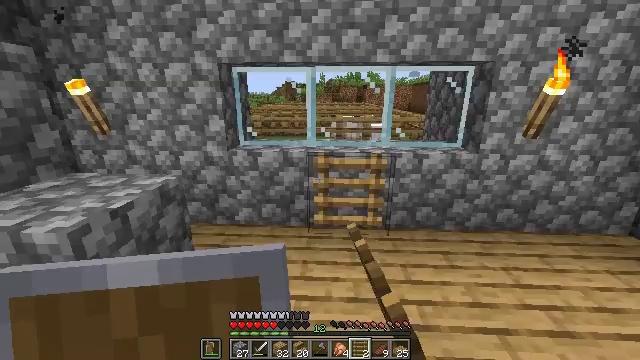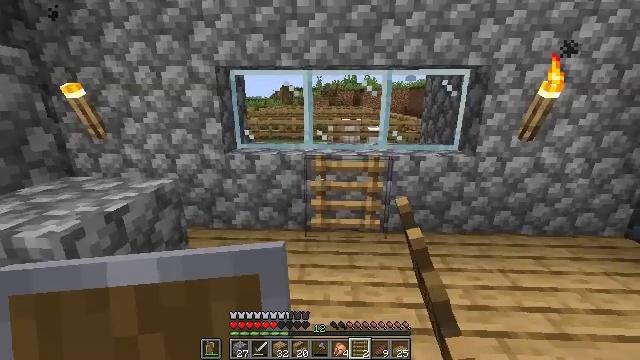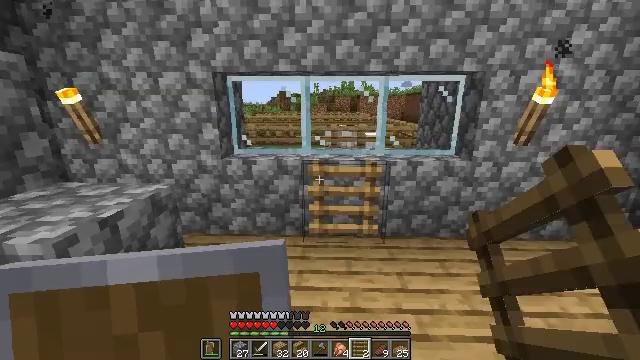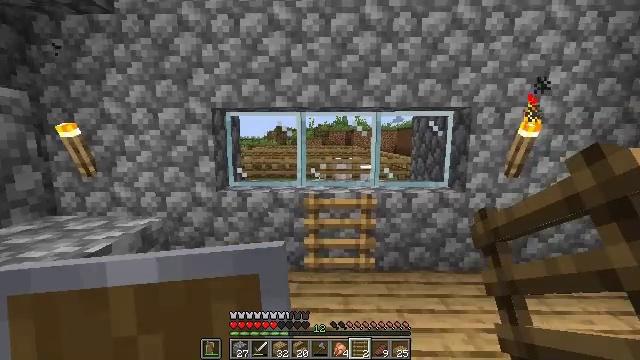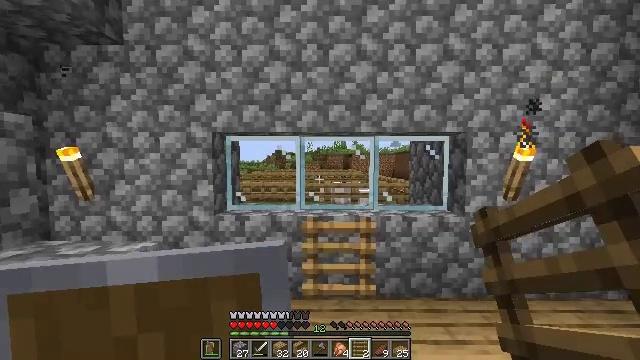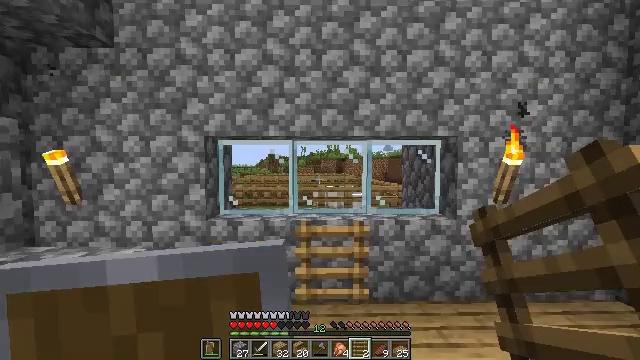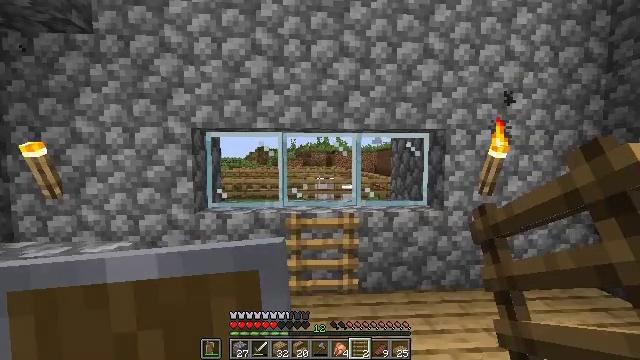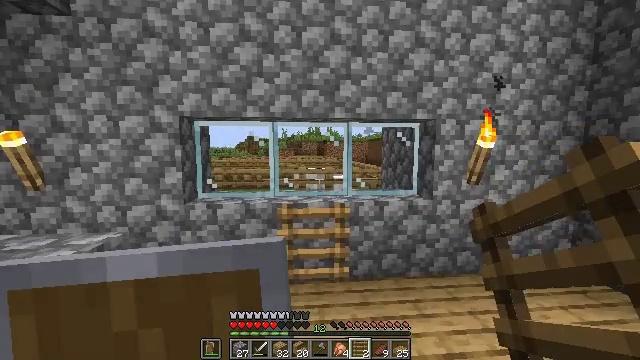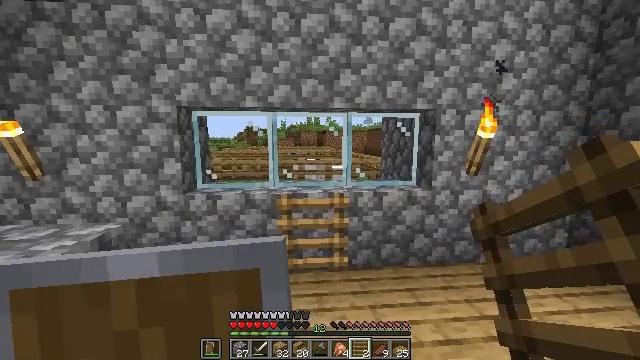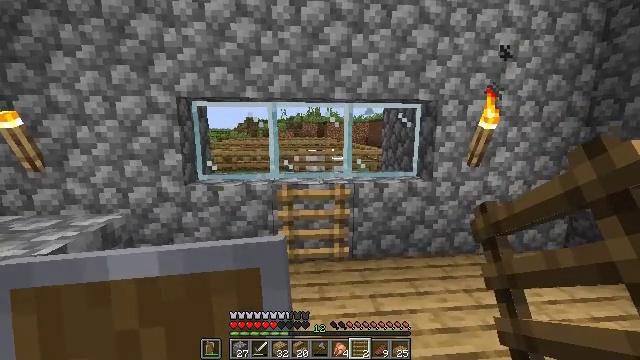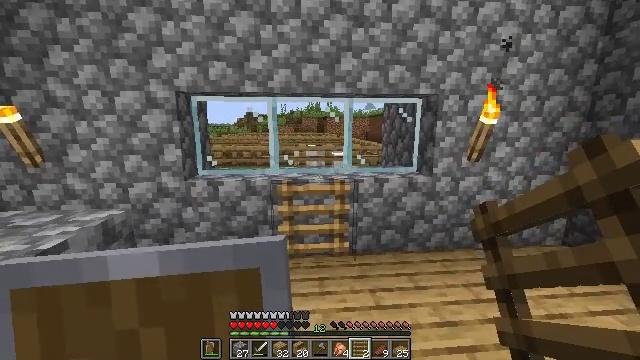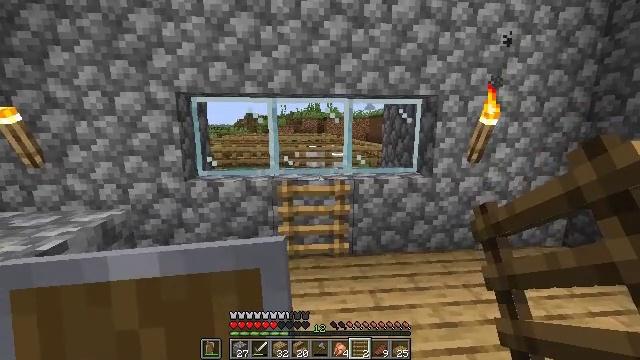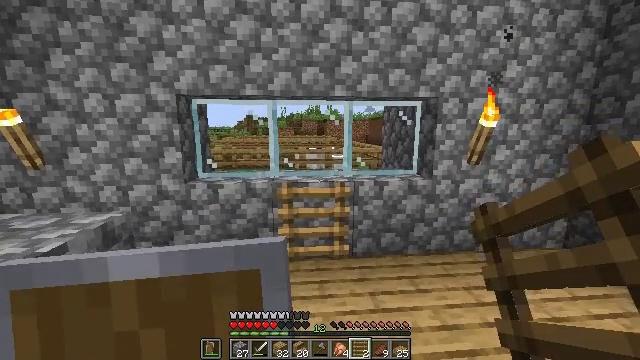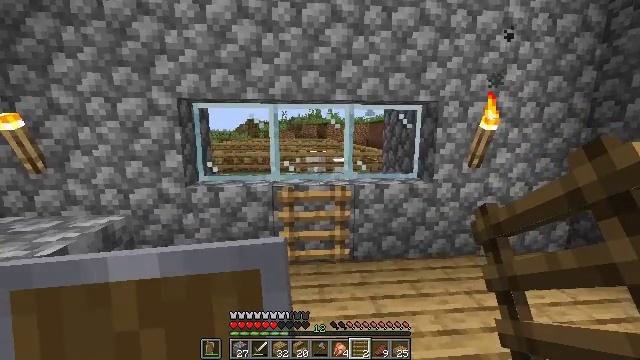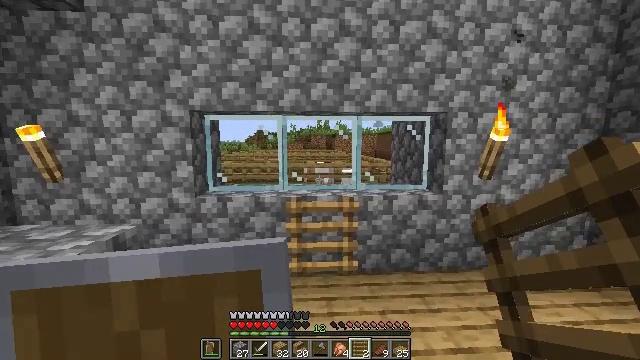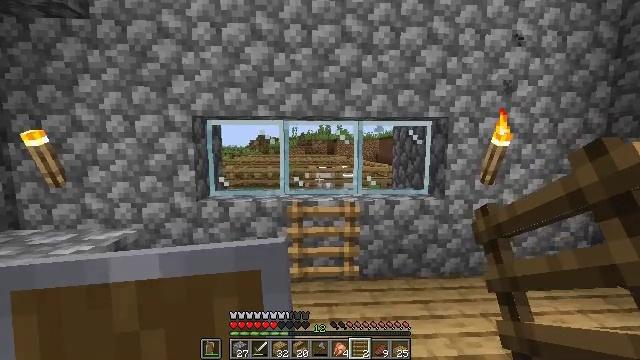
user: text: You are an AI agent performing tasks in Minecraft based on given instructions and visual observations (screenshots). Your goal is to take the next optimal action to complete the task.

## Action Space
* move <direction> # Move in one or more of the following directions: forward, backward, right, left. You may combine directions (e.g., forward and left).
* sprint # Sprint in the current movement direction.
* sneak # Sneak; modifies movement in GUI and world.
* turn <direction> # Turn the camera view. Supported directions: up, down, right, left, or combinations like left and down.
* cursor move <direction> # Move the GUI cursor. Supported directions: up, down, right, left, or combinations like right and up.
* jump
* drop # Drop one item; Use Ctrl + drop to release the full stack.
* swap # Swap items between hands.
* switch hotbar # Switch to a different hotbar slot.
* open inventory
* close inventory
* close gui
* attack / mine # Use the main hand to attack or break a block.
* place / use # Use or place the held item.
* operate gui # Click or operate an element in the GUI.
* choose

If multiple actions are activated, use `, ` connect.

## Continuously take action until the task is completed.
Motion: motion action
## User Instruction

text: Break the ladder to collect it.
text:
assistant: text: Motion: no_op
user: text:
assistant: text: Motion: turn up
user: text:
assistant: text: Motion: turn right and up
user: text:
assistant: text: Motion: turn up
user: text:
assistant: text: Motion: turn right
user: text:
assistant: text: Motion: turn right and down
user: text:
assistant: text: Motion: turn right and down
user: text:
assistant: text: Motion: turn down
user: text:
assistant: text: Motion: turn down
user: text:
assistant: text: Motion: turn down
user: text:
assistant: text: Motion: no_op
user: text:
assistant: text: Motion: no_op
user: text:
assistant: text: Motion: no_op
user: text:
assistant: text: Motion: turn left and up
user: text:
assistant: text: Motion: turn up
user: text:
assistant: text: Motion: turn up
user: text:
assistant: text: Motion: use / place
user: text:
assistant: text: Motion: use / place
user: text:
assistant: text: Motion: use / place
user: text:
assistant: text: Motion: turn up, use / place
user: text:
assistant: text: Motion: turn up
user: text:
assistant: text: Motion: turn up
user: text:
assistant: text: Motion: turn up
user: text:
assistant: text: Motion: no_op
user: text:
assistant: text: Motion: no_op
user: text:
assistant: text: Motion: no_op
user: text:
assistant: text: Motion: turn left
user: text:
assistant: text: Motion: no_op
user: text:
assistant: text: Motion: turn right and down
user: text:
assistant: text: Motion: turn right and down